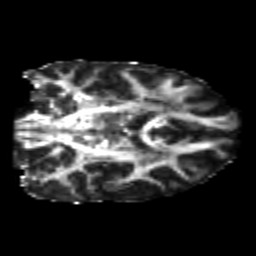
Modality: FA
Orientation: coronal
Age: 24
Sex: female
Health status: healthy
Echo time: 0.074 s